Question: I'm using Eclipse Color Theme plugin and it works great. I have only one issue. Sometimes when Eclipse highlights fragments of code it just doesn't seem readable. For example when Eclipse highlights search results it looks like this:

The name "Product" is hardly visible in the highlight. Is there any way to tune highlight color settings in Eclipse Color Theme?
PS. I'm using default themes that I got after installing the plugin. I didn't download any custom themes.
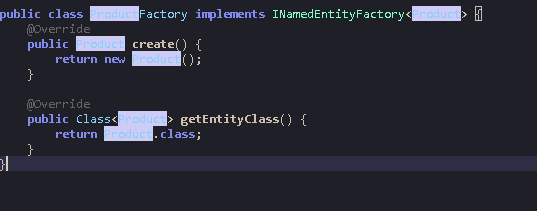
Answer: You can adjust the highlight colors directly in Eclipse.
On the right side of your code you see the color mark for the search results (red arrow).
If you right-click on this mark the entry "Preferences" shows up.

This will take you to the Preferences Dialog: General > Editors > Text Editors > Annotations

If you adjust the colors for Occurences and Search Results this should do the trick for you.